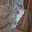
Label: 9